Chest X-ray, PA view. Patient: 17 years old, sex M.
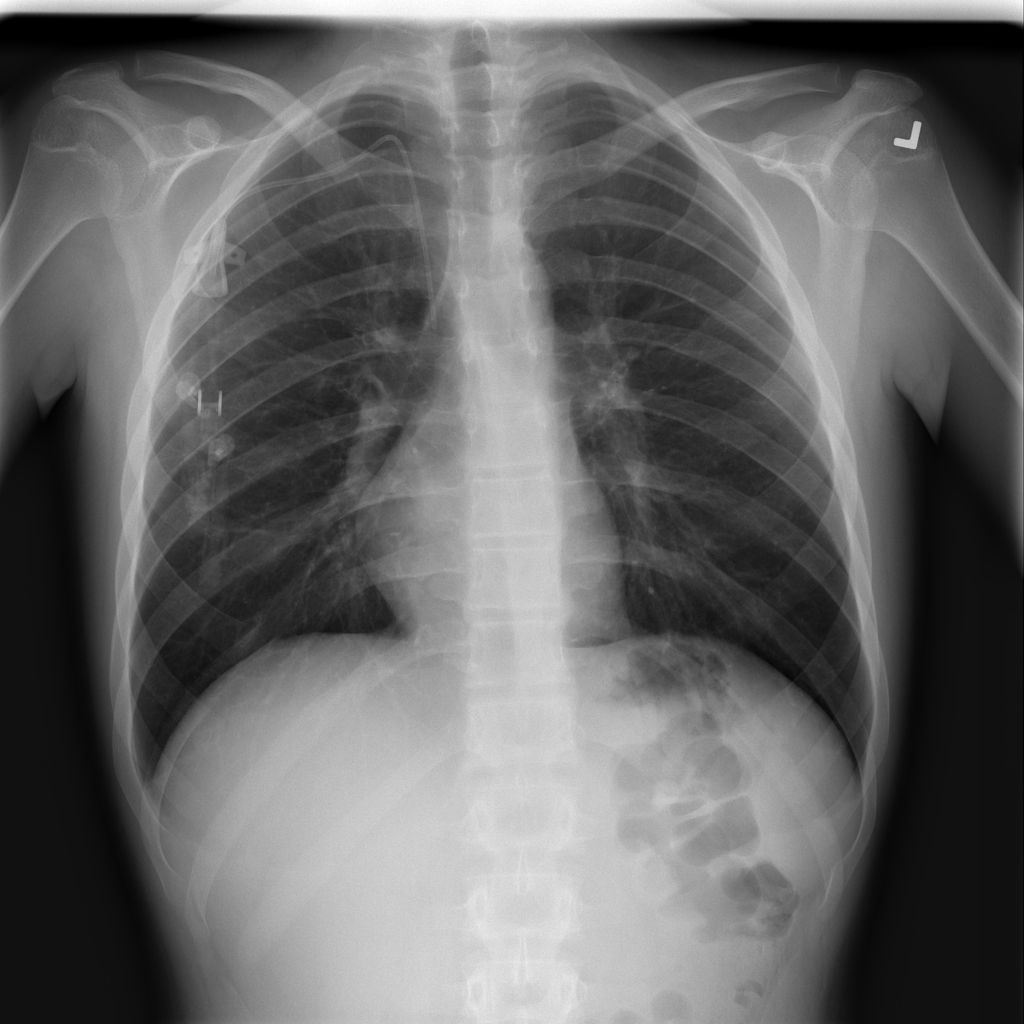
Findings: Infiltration